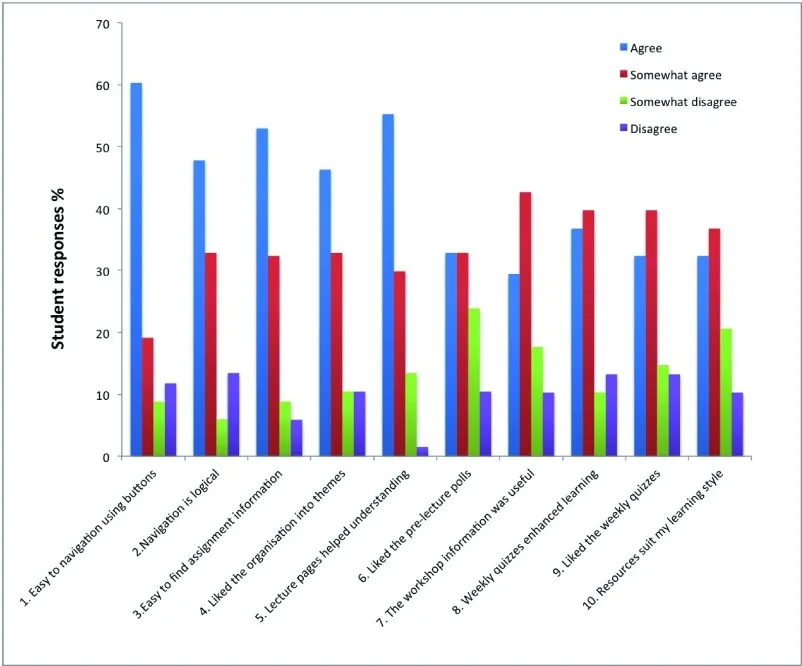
Percentage of students who Agreed, Somewhat agreed, Somewhat Disagreed or Disagreed with ten statements about various aspects of the revised structure of the learning management system (N=68). . The full text of the questions is in
Supplementary Data. The complete dataset is available as a. csv file.
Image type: chart (chart)